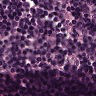
Metastatic tissue present: no